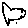
Label: fish